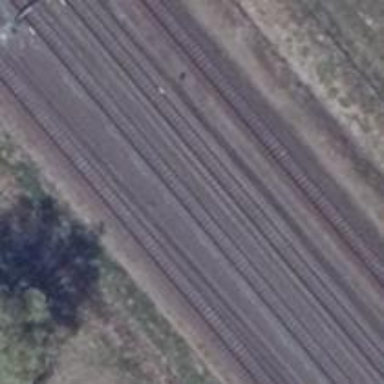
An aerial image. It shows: Railway service station.